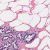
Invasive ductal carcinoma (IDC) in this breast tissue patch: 0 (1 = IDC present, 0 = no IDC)